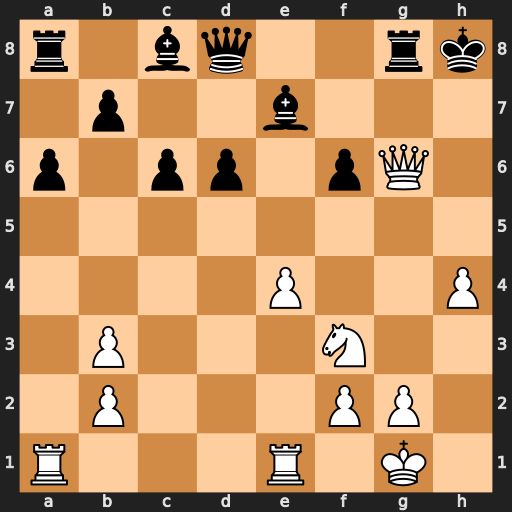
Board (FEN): r1bq2rk/1p2b3/p1pp1pQ1/8/4P2P/1P3N2/1P3PP1/R3R1K1
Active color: w
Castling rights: -
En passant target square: -
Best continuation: Qh6#